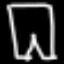
Label: pants